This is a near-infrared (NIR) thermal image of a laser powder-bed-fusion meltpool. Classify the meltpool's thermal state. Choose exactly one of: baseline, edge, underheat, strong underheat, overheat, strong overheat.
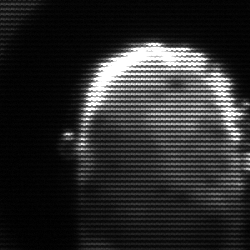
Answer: baseline